Question: I'm trying to stylize the Primefaces fileUpload control to look like a regular command button. I've got as close as you see in the screen shot but I am unable to get the button labeled "Load" to line up with the other buttons. I marked up my screen shot with a red arrow showing the button needs to move up a few pixels.

here is my CSS and xhtml that got me to this point. I've tried various deviations but no luck.
'''
.ui-fileupload-buttonbar {
margin: 0px 0px 0px 0px !important;
padding: 0px 0px 0px 0px !important;
border: none;
}
.ui-fileupload {
margin: 0px 0px 0px 0px !important;
padding: 0px 0px 0px 0px !important;
display: inline-block;
border: none;
}
.ui-fileupload-content {
display: none;
}
<p:toolbar>
<f:facet name="left">
<p:commandButton ajax="false" value="Save" icon="ui-icon-disk">
<p:fileDownload value="#{calculator.file}" />
</p:commandButton>
<p:fileUpload fileUploadListener="#{calculator.handleFileUpload}"
label="Load" mode="advanced" update="@all" auto="true"
sizeLimit="100000" allowTypes="/(\.|\/)(txt)$/" />
<p:commandButton ajax="false" value="MS Word"
icon="ui-icon-document" action="#{calculator.Poi()}" />
etc...
'''
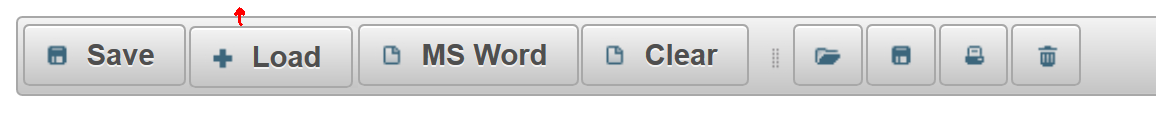
Answer: The answer is even more simple...
'''
.ui-fileupload-buttonbar .ui-button {
top: -1px;
}
'''
In many cases the answer above (it is here to... the !important should be prevented and that can be done by applying more specific css selectors)